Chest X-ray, AP view. Patient: 53 years old, sex F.
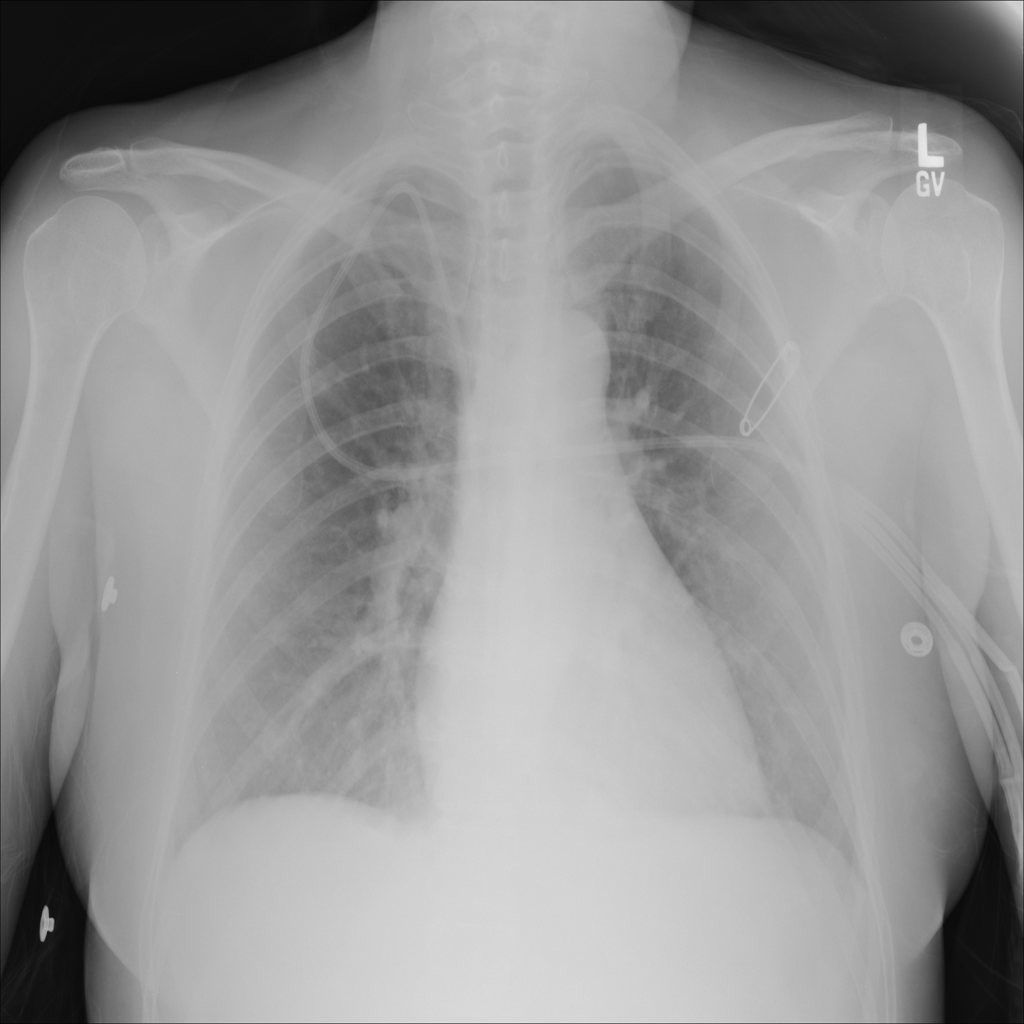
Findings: No Finding